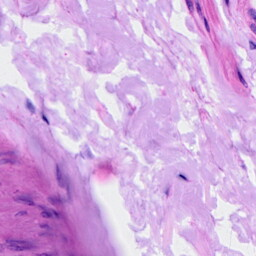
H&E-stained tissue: Ovarian